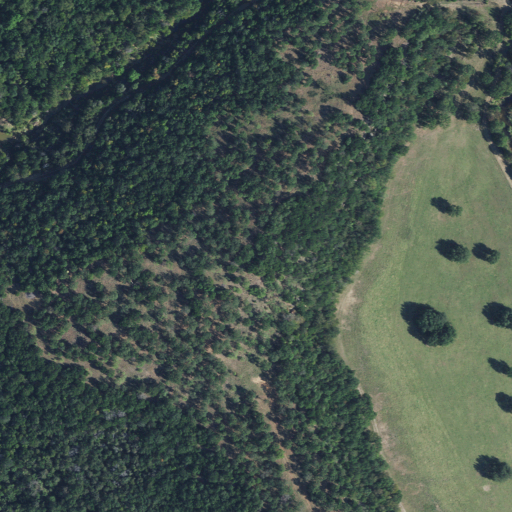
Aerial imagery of mountain in Texas named McQuirt Mountain containing evergreen forest, grassland, and deciduous forest